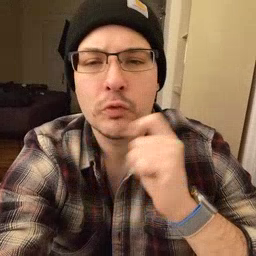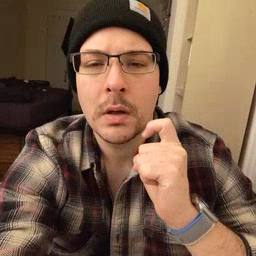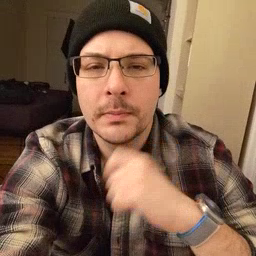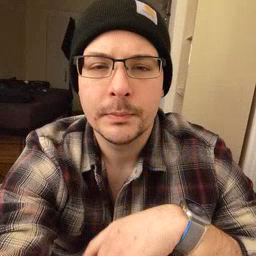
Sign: dry